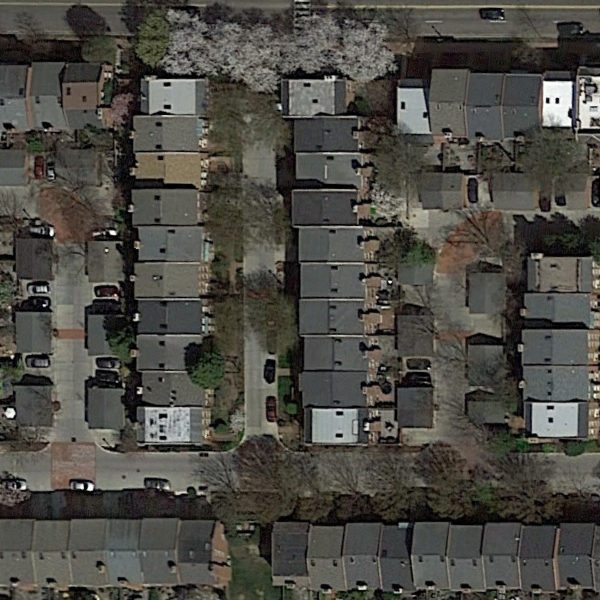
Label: DenseResidential